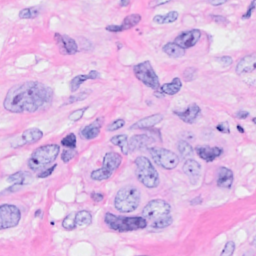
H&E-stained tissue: Breast